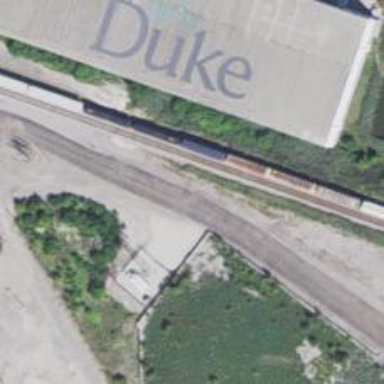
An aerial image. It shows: Abandoned railway yard.